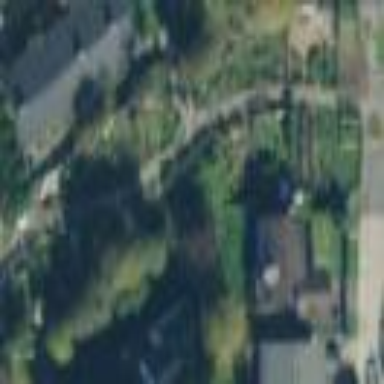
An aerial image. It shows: Area designated for allotments.